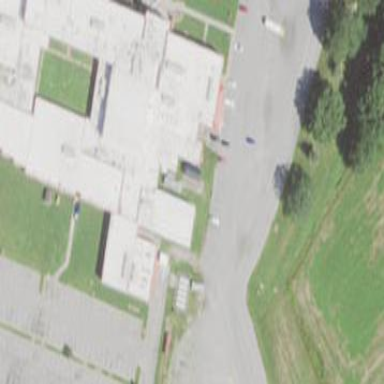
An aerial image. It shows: School building.